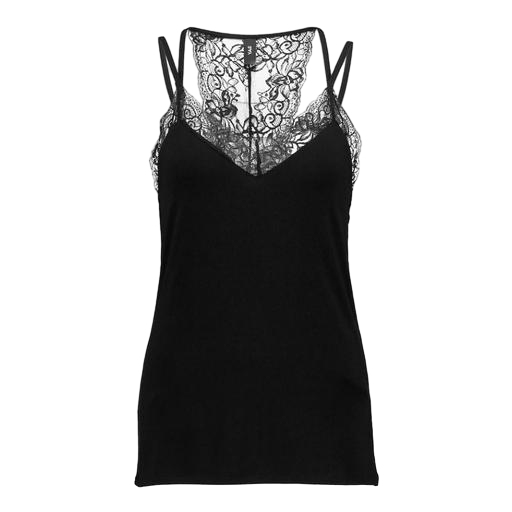
black curve cami rib lace, black dentelle lace-detail camisole, black vest top lace, white background